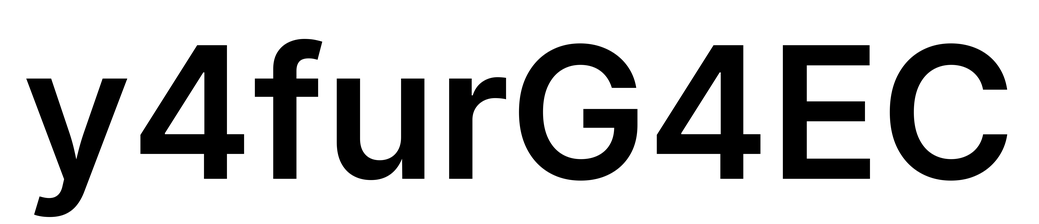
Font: Inter_SemiBold